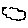
Label: cloud